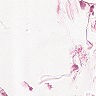
Metastatic tissue present: no